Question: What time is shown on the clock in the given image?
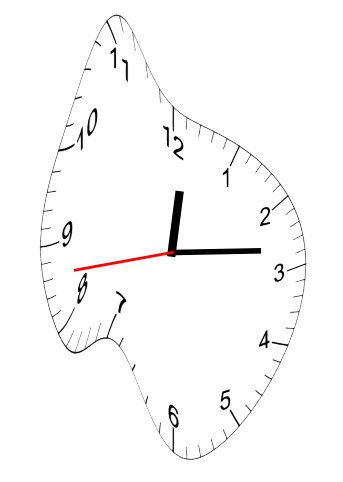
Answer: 12:13:43